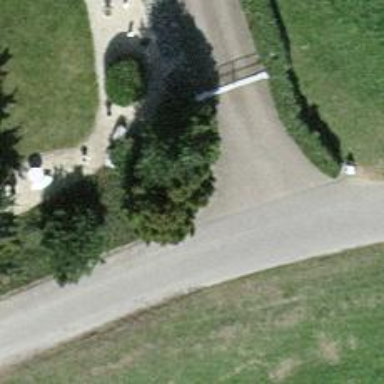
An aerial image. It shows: Hedge barrier.